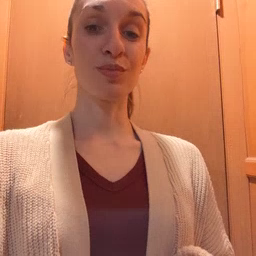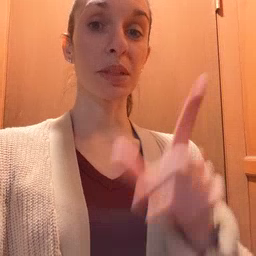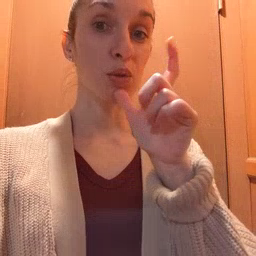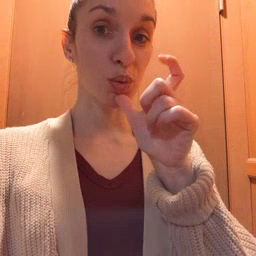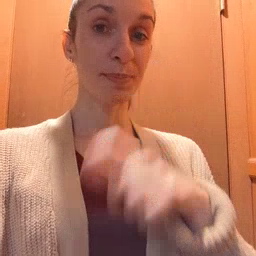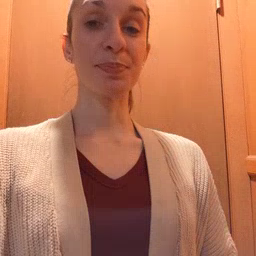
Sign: who